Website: bh-photo
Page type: payment
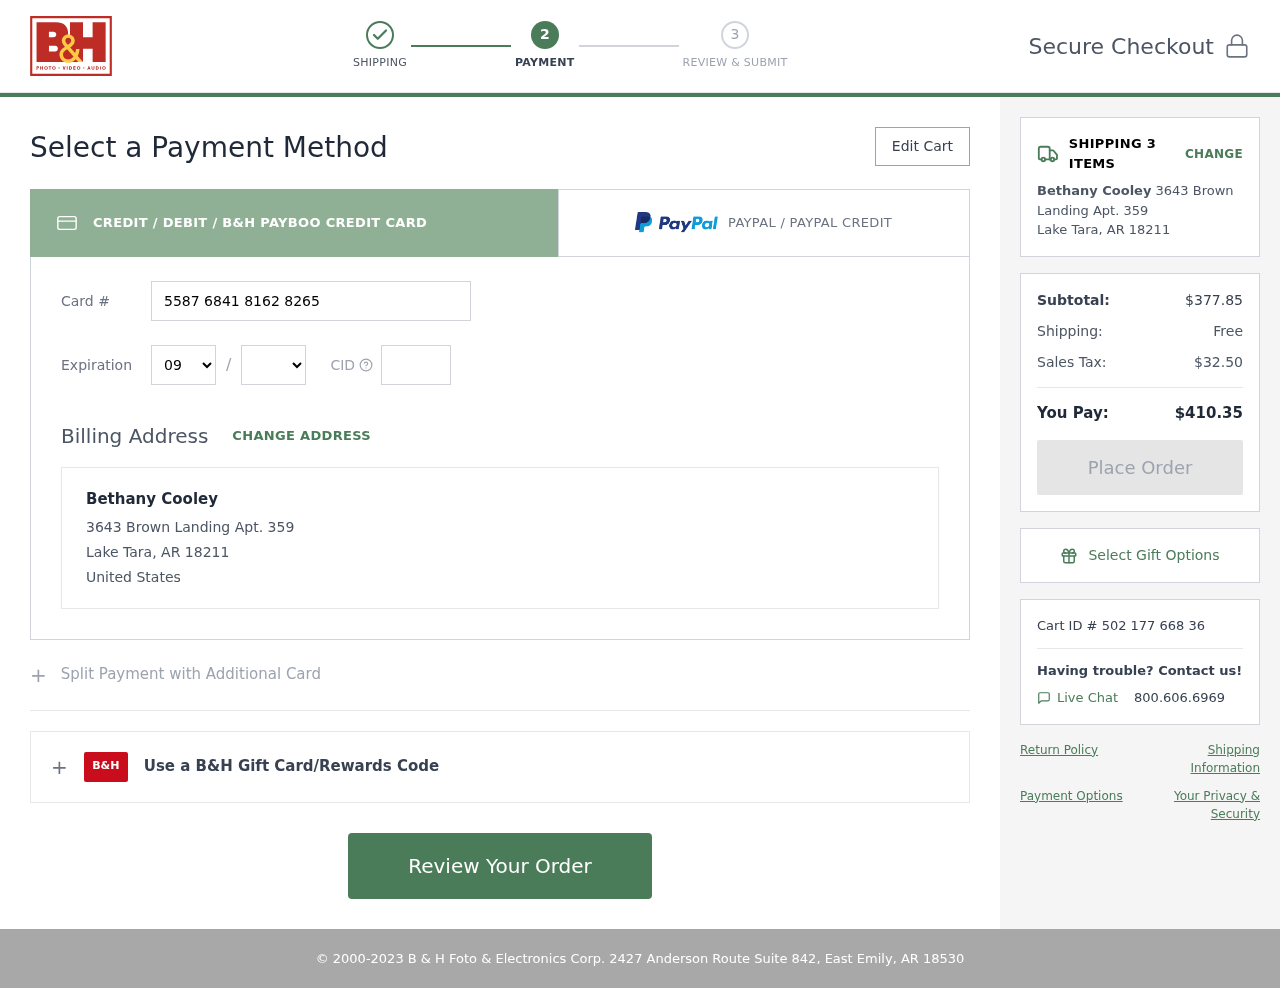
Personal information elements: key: PII_CARD_CVV
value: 136
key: PII_CARD_EXPIRY_MONTH
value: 09
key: PII_CARD_EXPIRY_YEAR
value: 30
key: PII_CARD_NUMBER
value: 5587 6841 8162 8265
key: PII_CITY_STATE_ZIP
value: Lake Tara, AR 18211
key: PII_COUNTRY
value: United States
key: PII_FULLNAME
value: Bethany Cooley
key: PII_STREET
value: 3643 Brown Landing Apt. 359
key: PII_FULLNAME2
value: Bethany Cooley
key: PII_CITY
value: Lake Tara
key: PII_STATE_ABBR
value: AR
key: PII_POSTCODE
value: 18211
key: PII_POSTCODE_FULL
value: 18211
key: PII_CITY_STATE
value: Lake Tara, AR
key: PII_POSTCODE_NUMERIC
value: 18211
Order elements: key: ORDER_NUM_ITEMS
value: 3
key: ORDER_SUBTOTAL
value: $377.85
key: ORDER_SHIPPING_COST
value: Free
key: ORDER_TAX
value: $32.50
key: ORDER_TOTAL
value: $410.35
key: ORDER_ID
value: Cart ID # 502 177 668 36